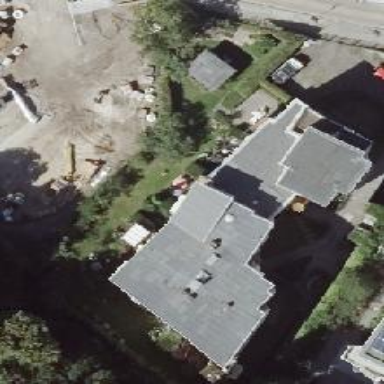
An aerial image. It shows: Flat-roofed apartment building.